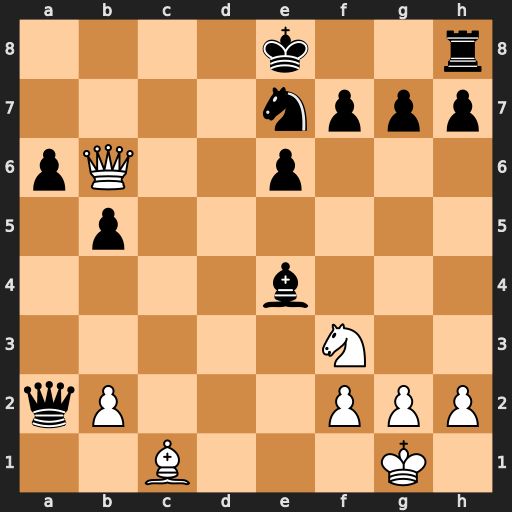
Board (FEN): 4k2r/4nppp/pQ2p3/1p6/4b3/5N2/qP3PPP/2B3K1
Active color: w
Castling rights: k
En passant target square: -
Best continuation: Qb8+ Nc8 Qxc8+